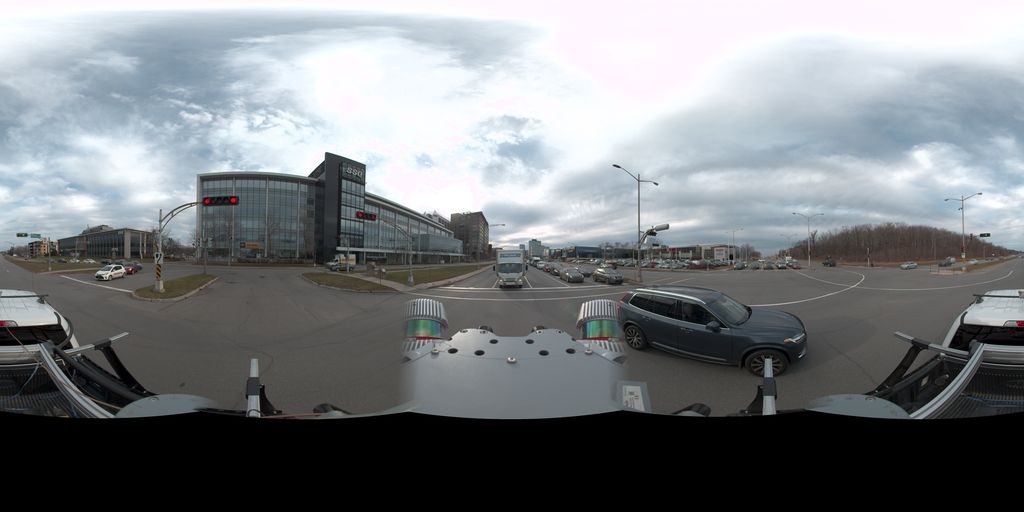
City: quebec_city